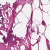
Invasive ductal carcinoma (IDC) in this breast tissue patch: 0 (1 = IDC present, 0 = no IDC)